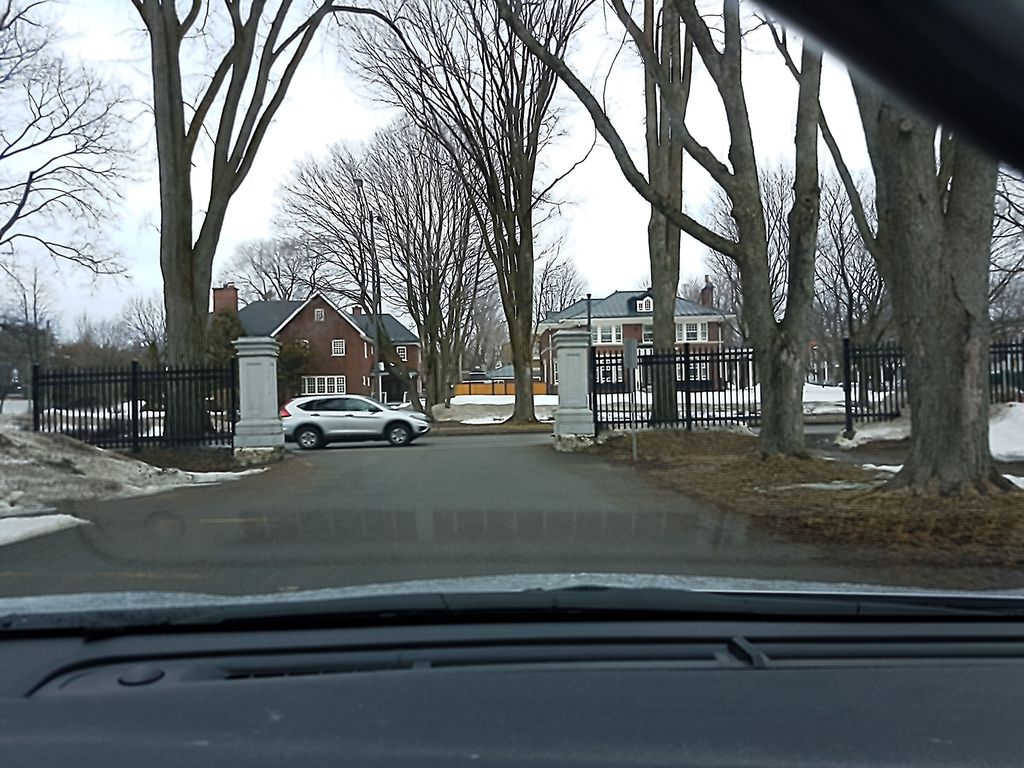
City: quebec_city